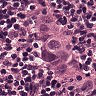
Metastatic tissue present: yes